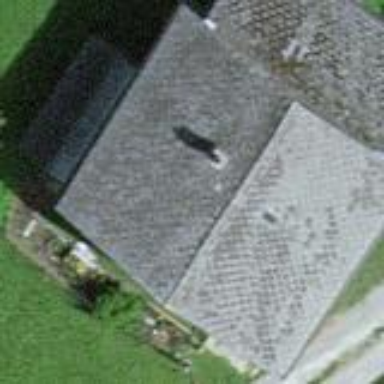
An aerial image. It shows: Gabled roof farm building.